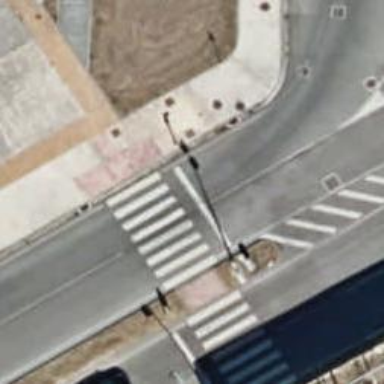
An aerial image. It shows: Uncontrolled road crossing.